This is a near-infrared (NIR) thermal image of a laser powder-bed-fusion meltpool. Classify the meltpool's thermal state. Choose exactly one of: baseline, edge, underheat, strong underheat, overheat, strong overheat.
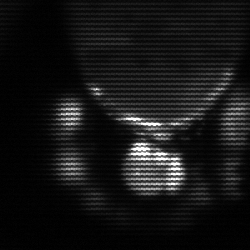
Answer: baseline